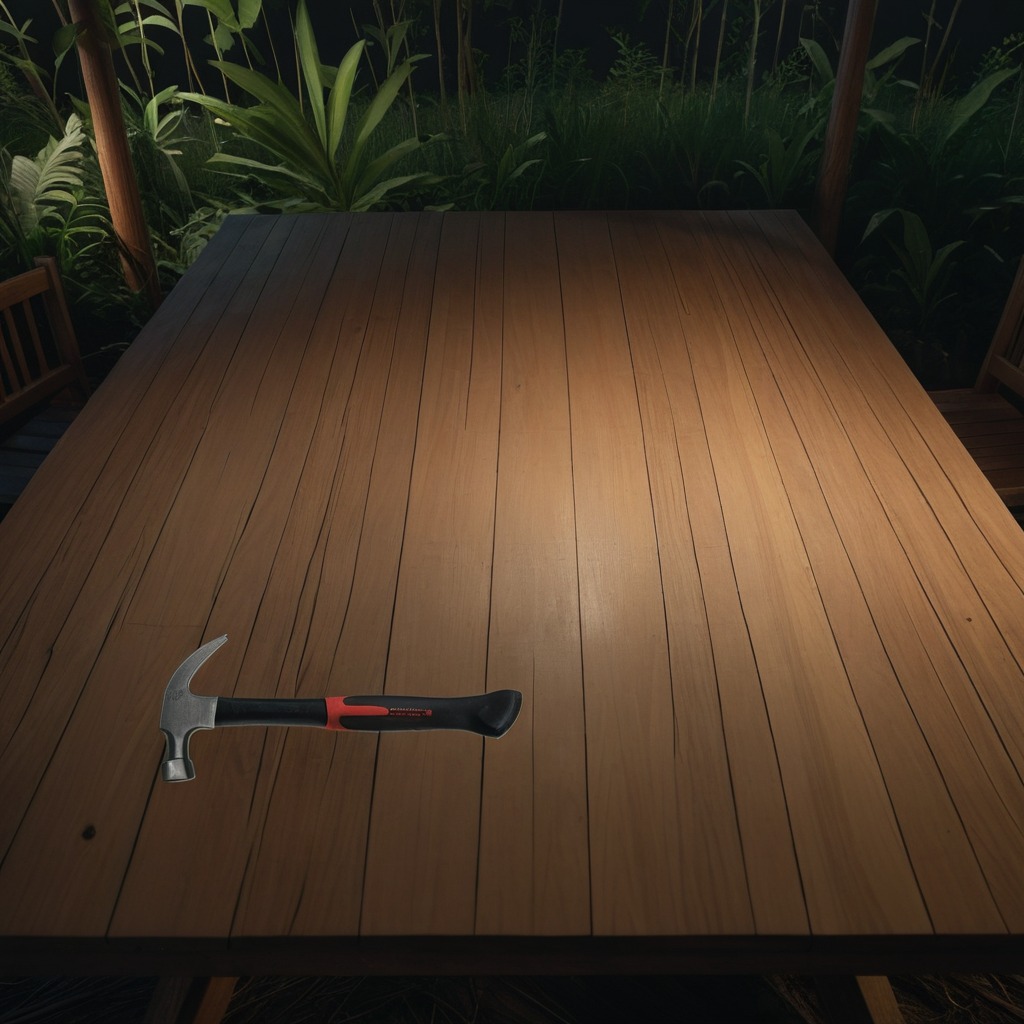
A hammer is lying on the wooden table inside a jungle field workshop tent at night.